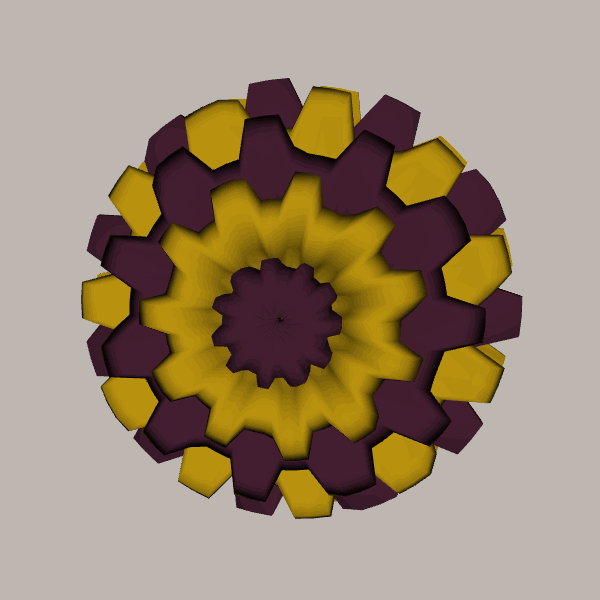
Background: light